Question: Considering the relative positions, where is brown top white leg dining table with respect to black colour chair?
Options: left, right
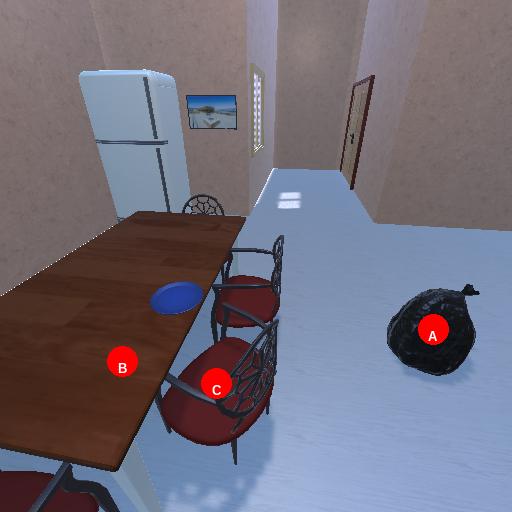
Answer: left